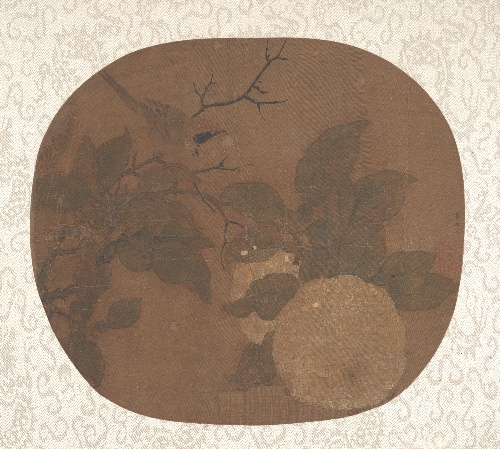
Artist: Huang Jucai|Unidentified artist
Artist bio: Chinese, Song dynasty, 933–after 993|
Date: ca. 1000
Object type: Fan mounted as an album leaf
Classification: Paintings
Medium: Fan mounted as an album leaf; ink and color on silk
Culture: China
Period: Song dynasty (?) (960–1279)
Dimensions: 7 7/8 x 8 7/8 in. (20.0 x 22.5 cm)
Department: Asian Art
Credit line: John Stewart Kennedy Fund, 1913
Accession year: 1913
Repository: Metropolitan Museum of Art, New York, NY
Tags: Birds|Flowers